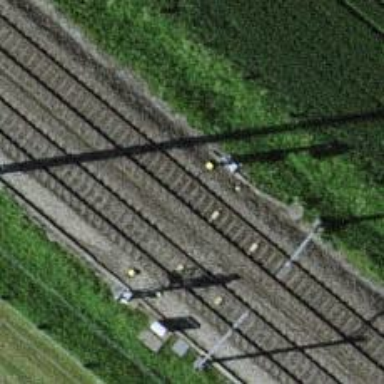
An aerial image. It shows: Railway signal.